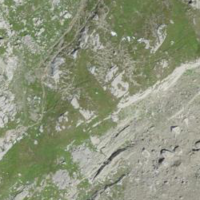
EUNIS habitat code: 26
Species observed at this site:
Leontopodium nivale